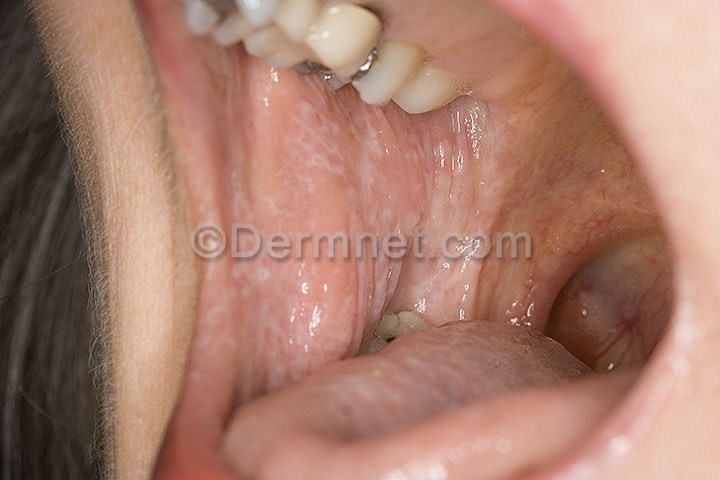
Disease: Psoriasis pictures Lichen Planus and related diseases